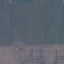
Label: AnnualCrop